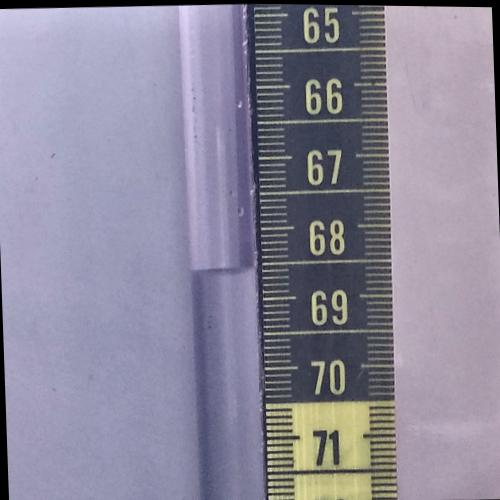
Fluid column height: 68.6 cm